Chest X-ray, PA view. Patient: 63 years old, sex F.
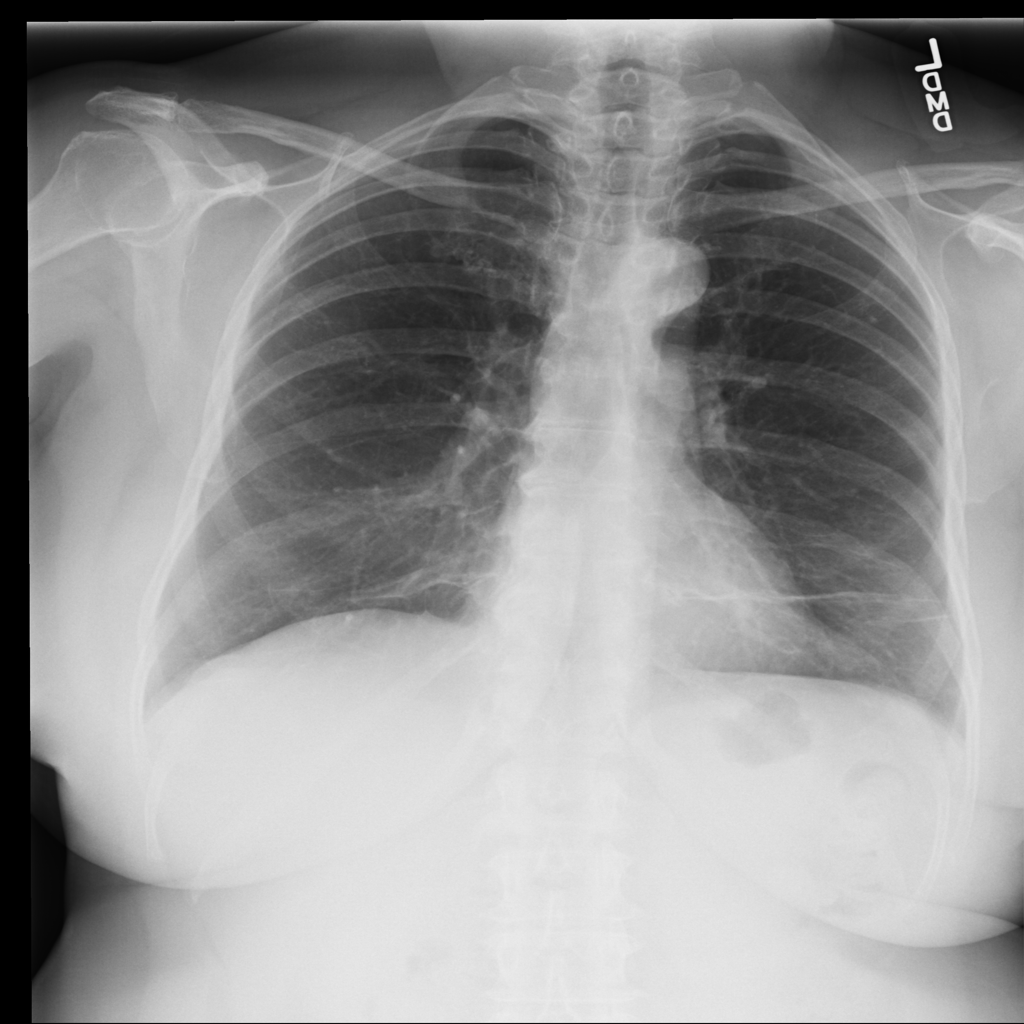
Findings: Atelectasis